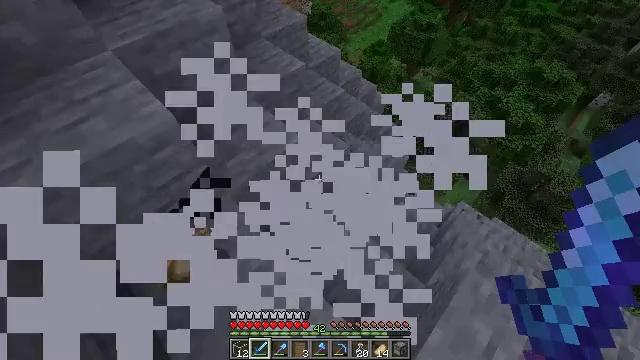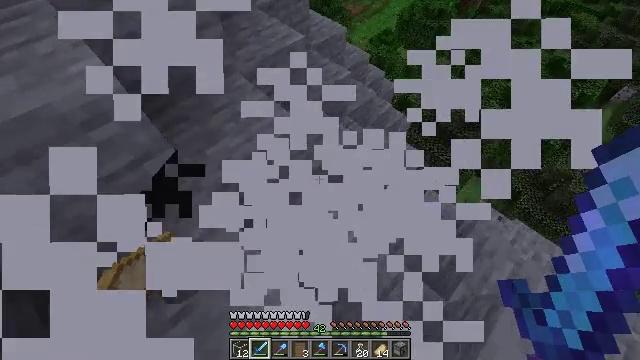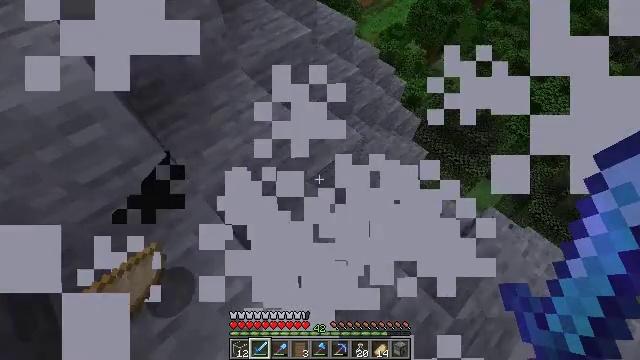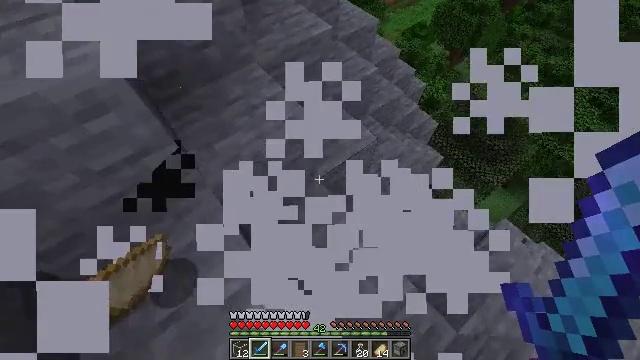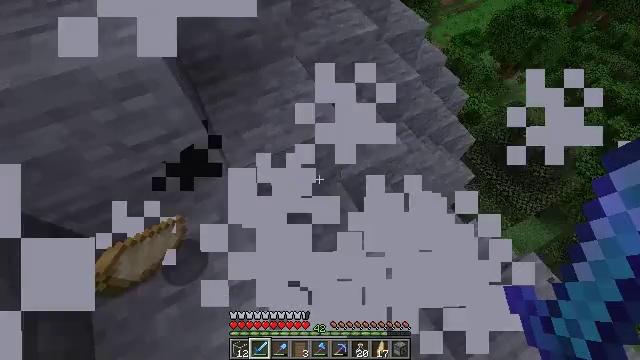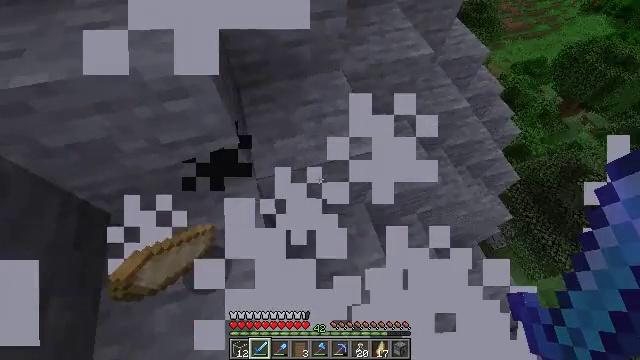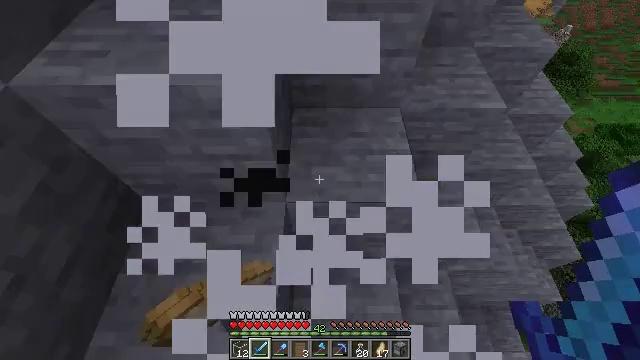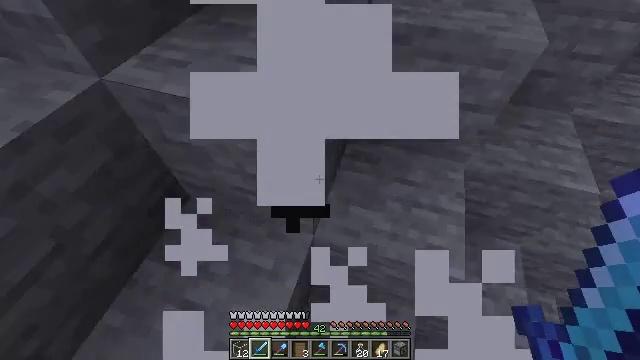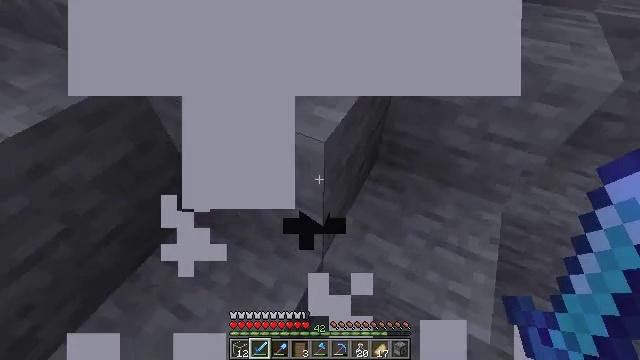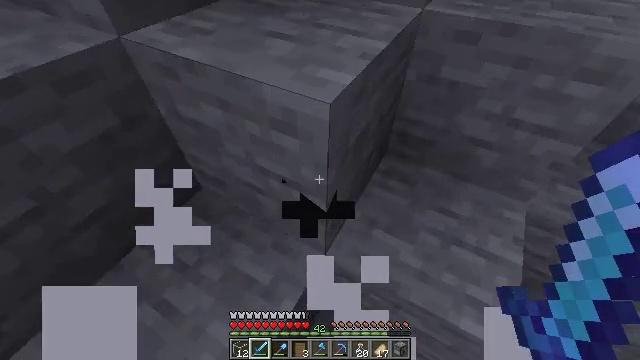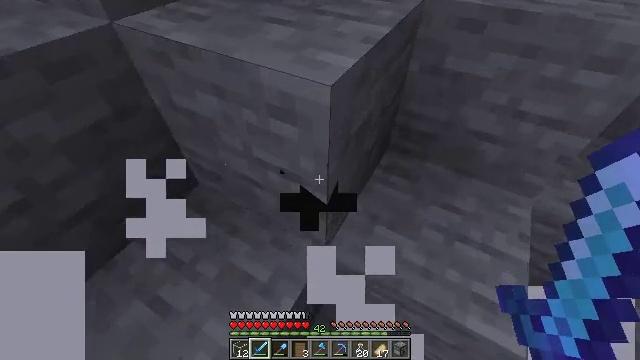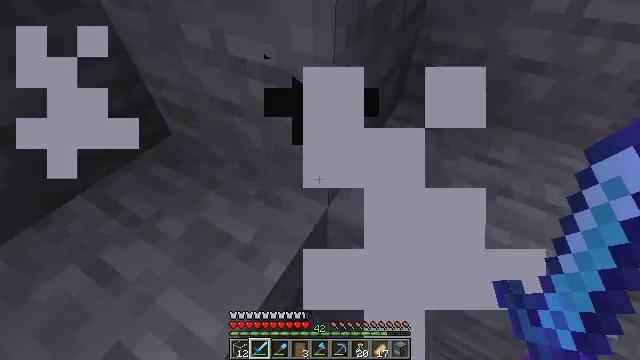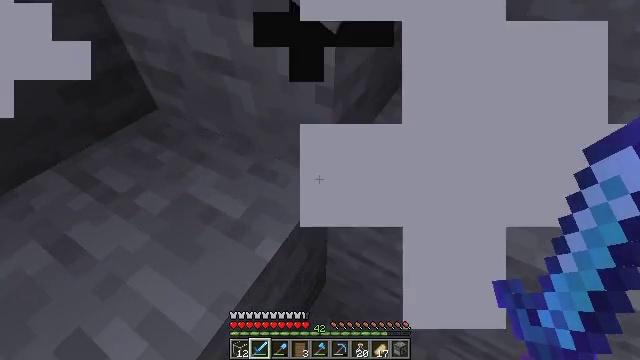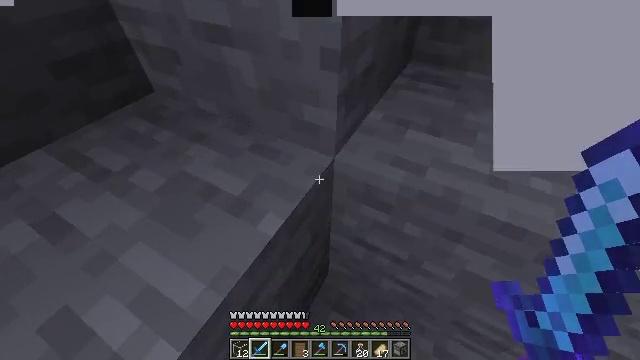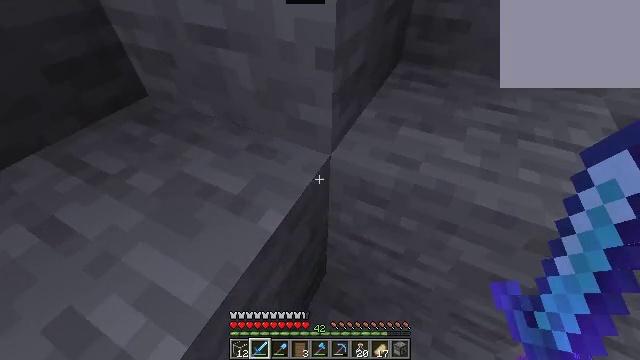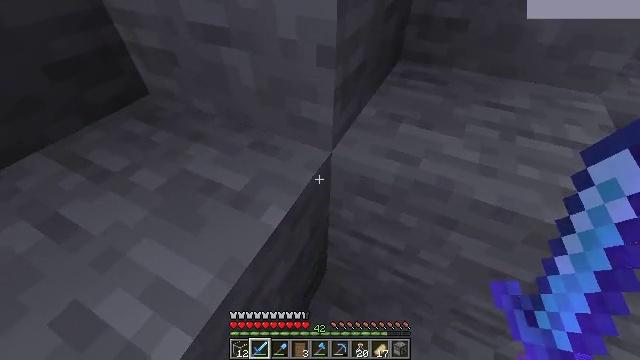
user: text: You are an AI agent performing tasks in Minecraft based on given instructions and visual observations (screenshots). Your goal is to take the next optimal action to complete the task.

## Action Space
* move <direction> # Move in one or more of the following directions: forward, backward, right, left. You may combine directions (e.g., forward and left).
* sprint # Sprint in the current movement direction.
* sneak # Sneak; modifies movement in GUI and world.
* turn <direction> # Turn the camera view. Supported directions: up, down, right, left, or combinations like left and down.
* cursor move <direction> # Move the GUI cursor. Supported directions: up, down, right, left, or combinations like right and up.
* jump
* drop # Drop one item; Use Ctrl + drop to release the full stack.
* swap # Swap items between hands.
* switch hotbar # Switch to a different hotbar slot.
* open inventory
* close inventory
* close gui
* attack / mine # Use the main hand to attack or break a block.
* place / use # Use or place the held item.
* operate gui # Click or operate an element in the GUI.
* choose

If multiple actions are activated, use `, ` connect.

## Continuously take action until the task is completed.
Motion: motion action
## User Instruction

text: Combat the chicken.
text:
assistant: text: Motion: no_op
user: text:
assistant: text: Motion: turn left
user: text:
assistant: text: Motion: turn left
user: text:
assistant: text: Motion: move forward, turn left
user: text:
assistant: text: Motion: move forward, turn left
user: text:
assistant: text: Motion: move forward, turn left and up
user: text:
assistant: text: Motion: turn left and up
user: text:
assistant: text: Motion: turn left and up
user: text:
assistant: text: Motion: move left, turn left and up
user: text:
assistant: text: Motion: move left
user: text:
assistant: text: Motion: move left
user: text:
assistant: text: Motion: move left
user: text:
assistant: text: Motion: move left
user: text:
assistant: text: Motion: turn right
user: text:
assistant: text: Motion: no_op
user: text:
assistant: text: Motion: no_op
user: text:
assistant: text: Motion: move forward
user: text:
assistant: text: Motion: move forward
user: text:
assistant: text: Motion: move forward
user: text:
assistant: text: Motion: move forward, turn left and up, jump
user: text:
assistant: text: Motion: move forward, turn left and up, jump
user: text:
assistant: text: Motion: move forward, turn left and up, jump
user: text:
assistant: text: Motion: move forward, turn left and up, jump
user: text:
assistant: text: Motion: move forward, turn left and up, jump
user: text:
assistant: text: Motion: move forward, turn up, jump
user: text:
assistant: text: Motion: move forward, sprint, turn up, jump
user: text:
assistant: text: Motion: move forward, sprint, turn up, jump
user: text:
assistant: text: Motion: move forward, sprint, turn right, jump
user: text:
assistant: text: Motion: move forward, sprint, turn right, jump
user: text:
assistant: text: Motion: move forward, sprint, turn right, jump